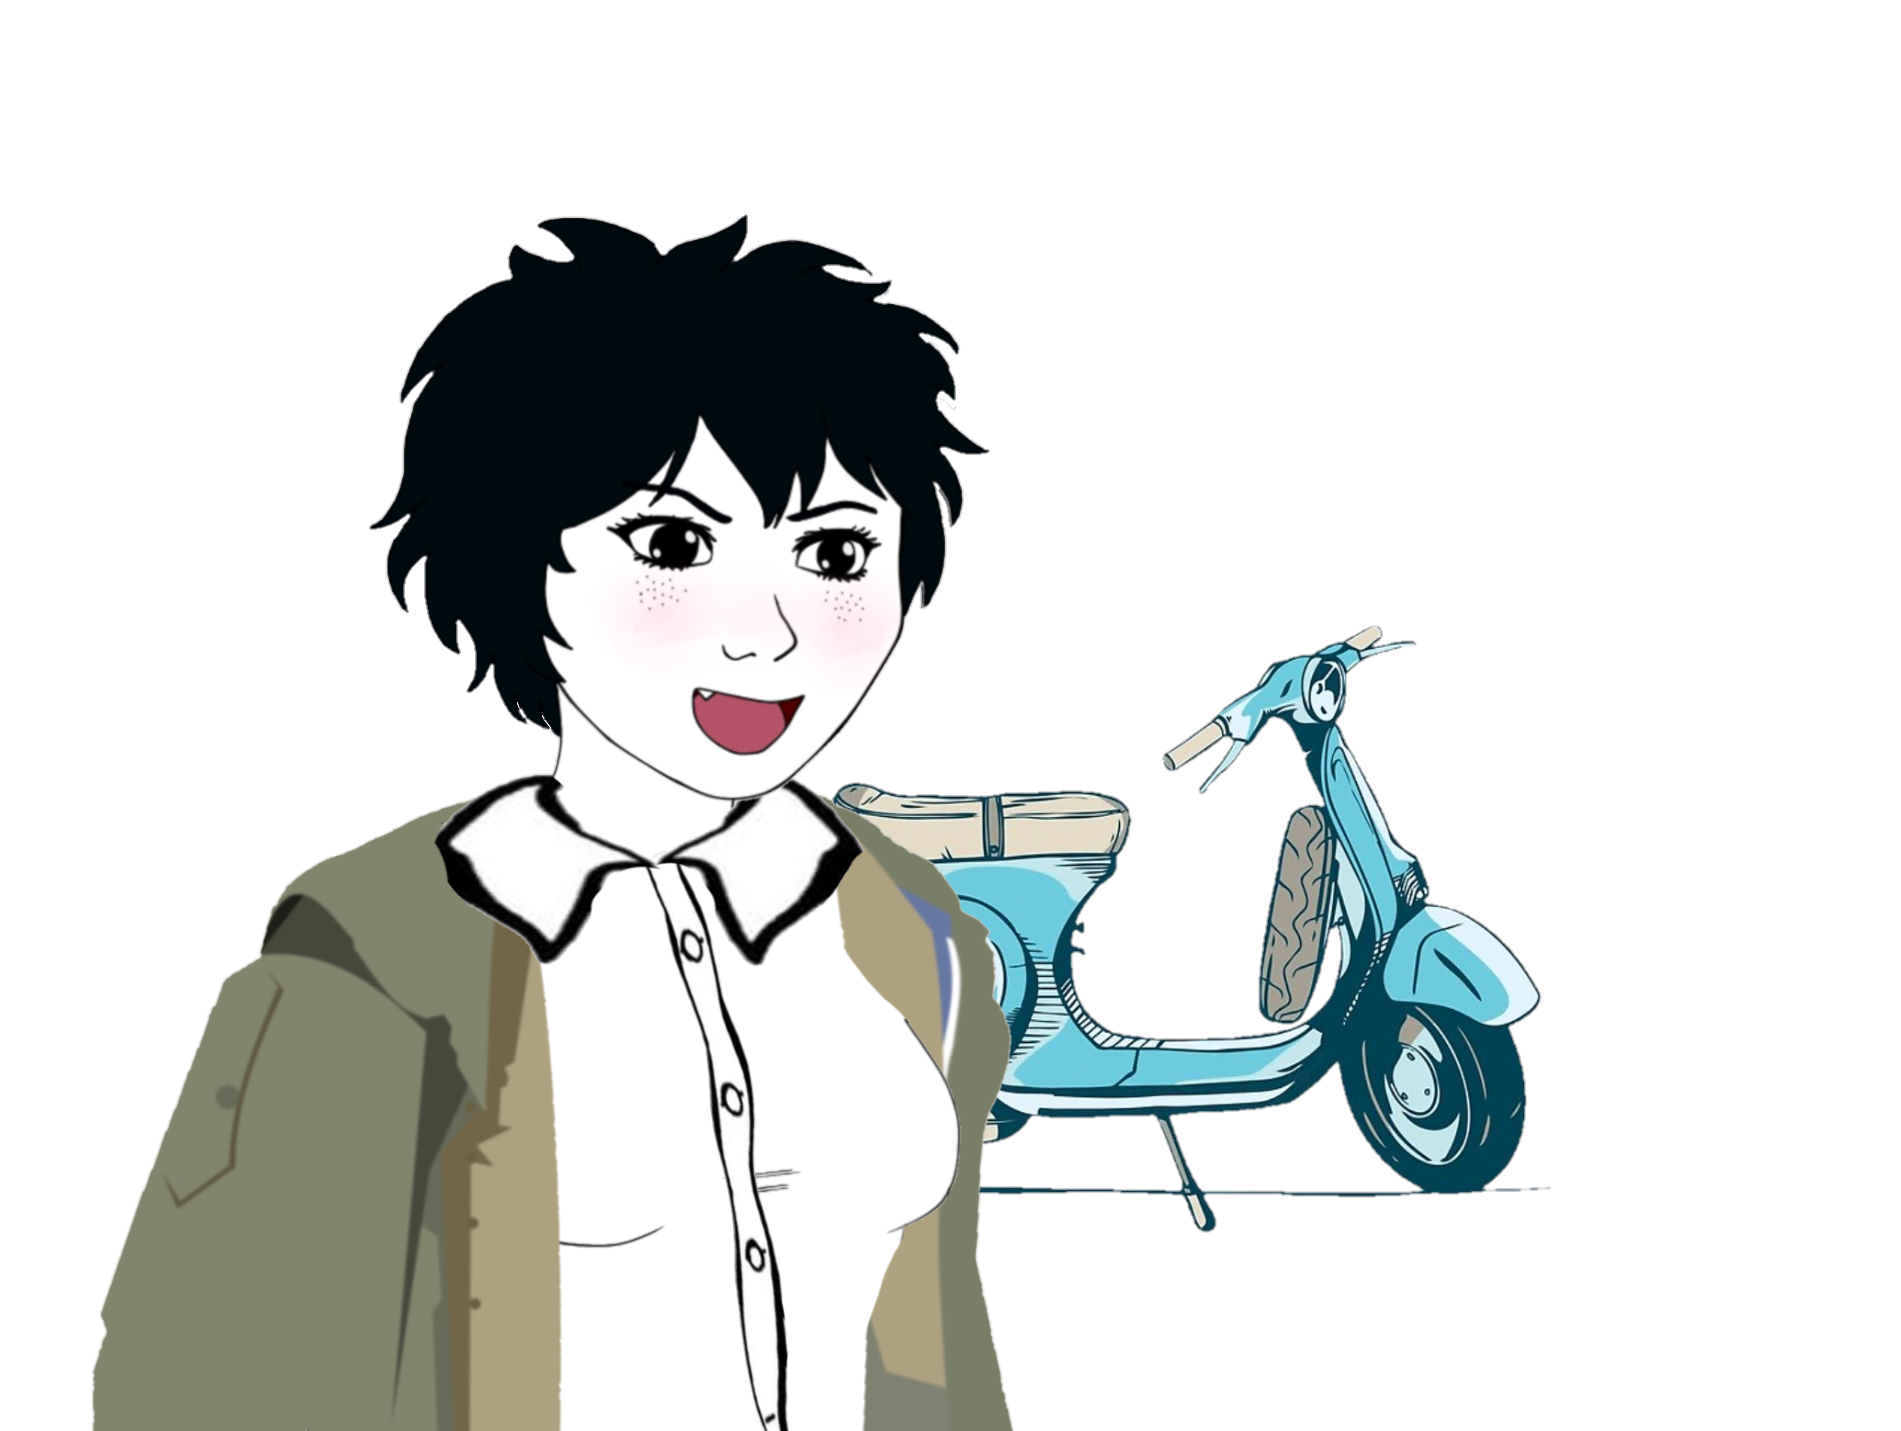
Label: 5_Tomboy